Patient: sex F, age 62
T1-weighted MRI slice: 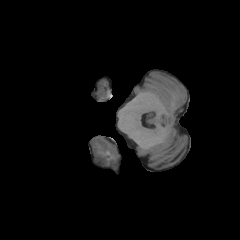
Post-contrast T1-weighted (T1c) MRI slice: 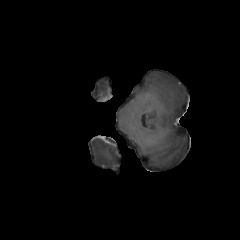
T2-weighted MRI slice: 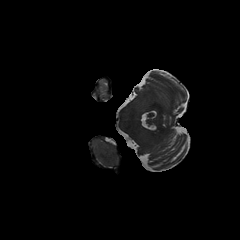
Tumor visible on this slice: no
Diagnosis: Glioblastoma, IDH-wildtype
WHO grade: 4